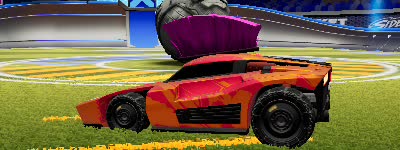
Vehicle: breakout